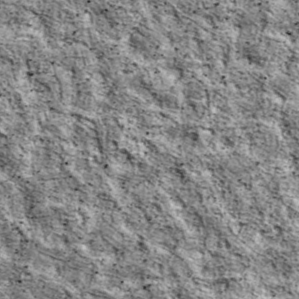
Label: non_frost